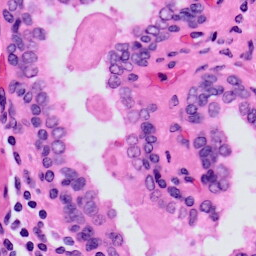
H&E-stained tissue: Prostate